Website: home-depot
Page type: review-order
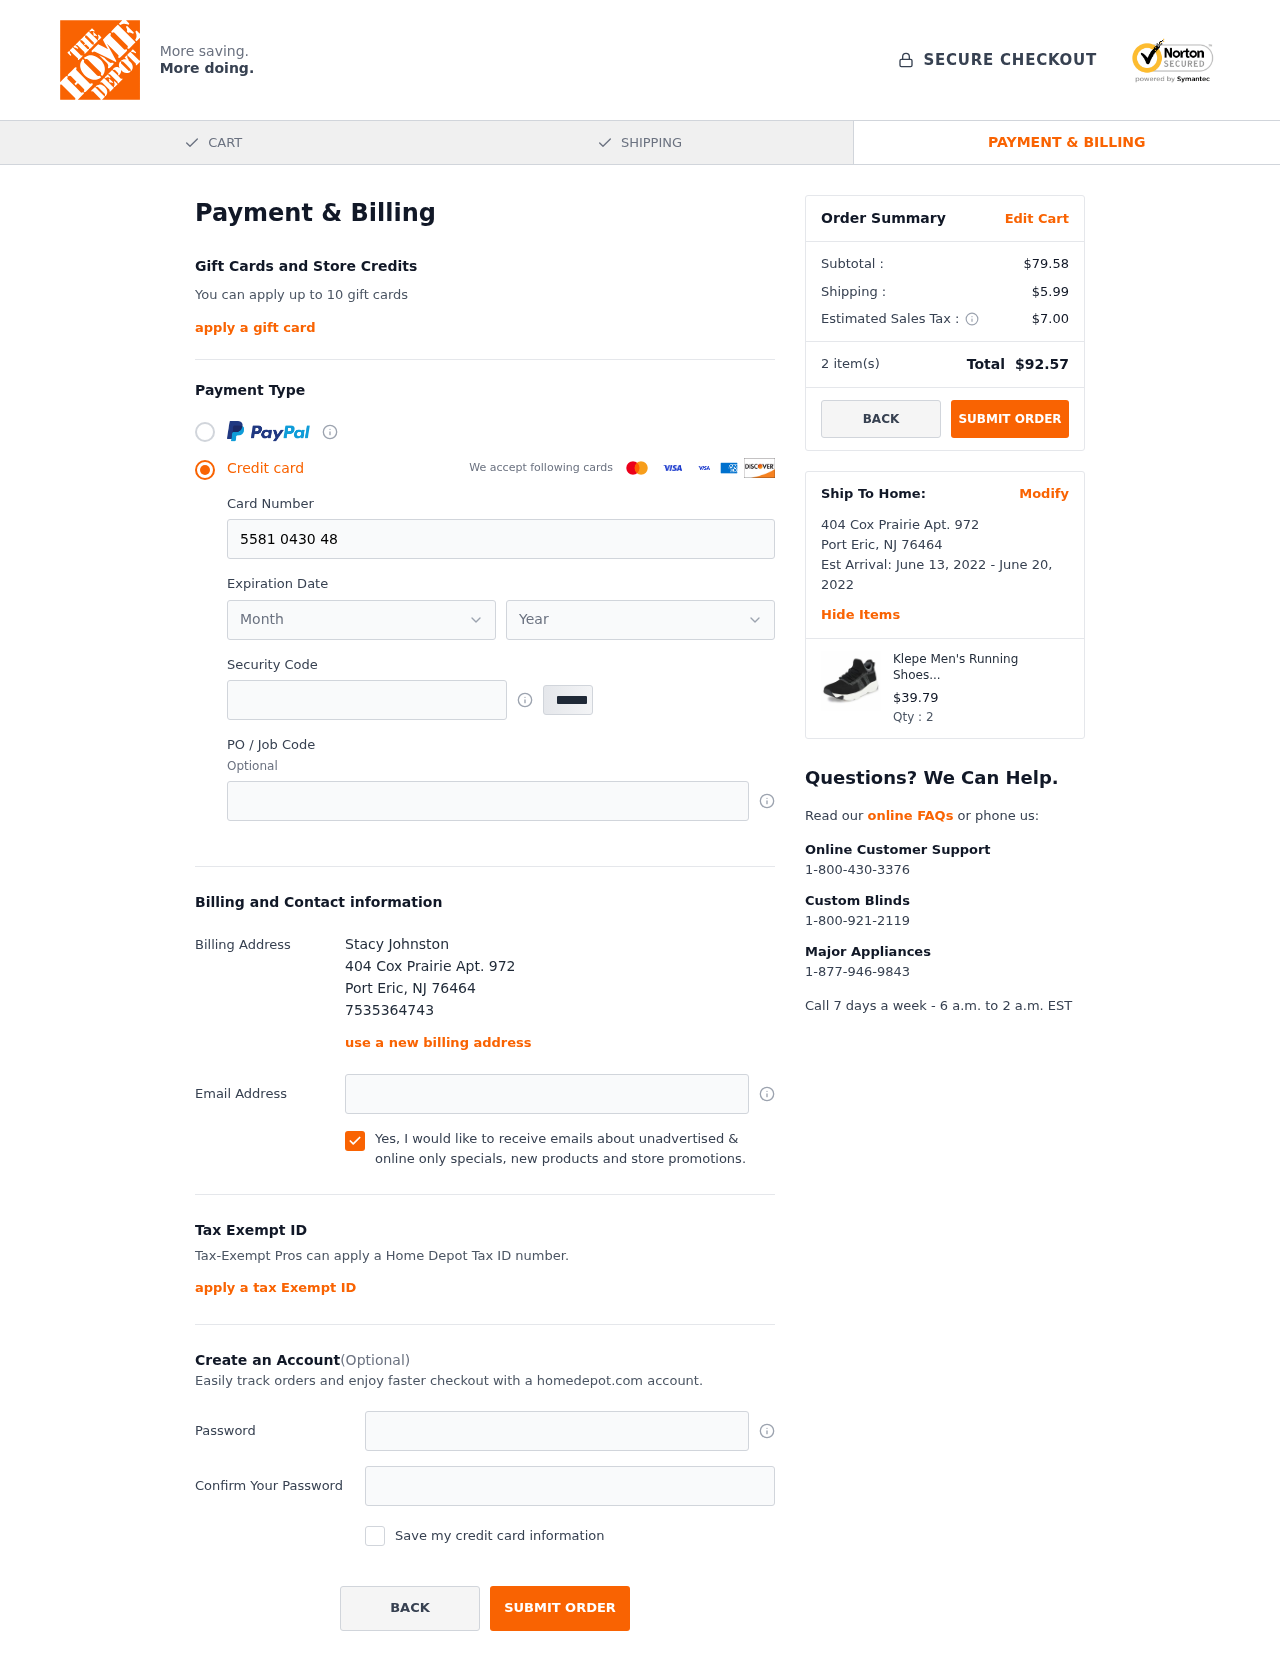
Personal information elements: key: PII_CARD_EXPIRY_MONTH
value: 05
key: PII_CARD_EXPIRY_YEAR
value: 27
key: PII_CITY
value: Port Eric
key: PII_FULLNAME
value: Stacy Johnston
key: PII_PHONE
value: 7535364743
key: PII_POSTCODE
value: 76464
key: PII_STATE_ABBR
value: NJ
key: PII_STREET
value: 404 Cox Prairie Apt. 972
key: PII_CARD_NUMBER
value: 5581 0430 4808 6934
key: PII_CARD_CVV
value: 451
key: PII_EMAIL
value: stacy_johnston@hotmail.com
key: PII_STREET2
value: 404 Cox Prairie Apt. 972
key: PII_POSTCODE2
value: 76464
Product elements: key: PRODUCT1_NAME
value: Klepe Men's Running Shoes-8 UK (40 EU) (7 US) (KP031/BLK)
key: PRODUCT1_PRICE
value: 39.79
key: PRODUCT1_QUANTITY
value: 2
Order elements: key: ORDER_SUBTOTAL
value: $79.58
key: ORDER_SHIPPING_COST
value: $5.99
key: ORDER_TAX
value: $7.00
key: ORDER_NUM_ITEMS
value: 2
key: ORDER_TOTAL
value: $92.57
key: ORDER_SHIPPING_DATE
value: June 13, 2022
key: ORDER_DELIVERY_DATE
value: June 20, 2022